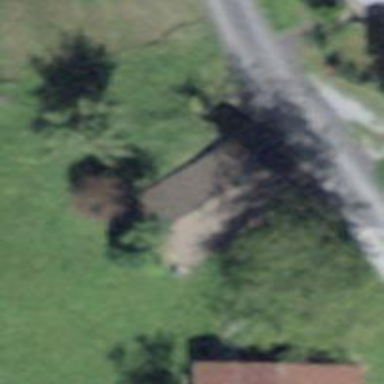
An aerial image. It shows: Garage.